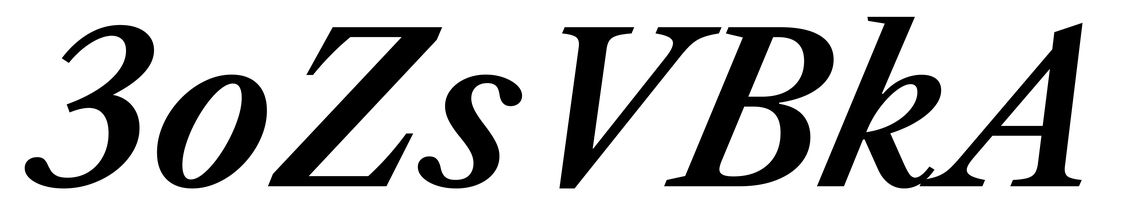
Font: LibreCaslonText-Italic_SemiBold_Italic